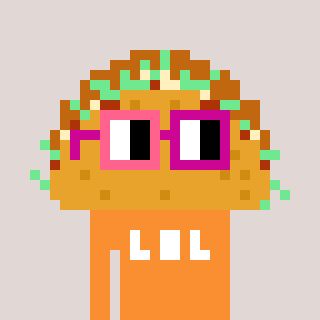
a pixel art character with square pink and red glasses, a taco-shaped head and a orange-colored body on a warm background